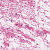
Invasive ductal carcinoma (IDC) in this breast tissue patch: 0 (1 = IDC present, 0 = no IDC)